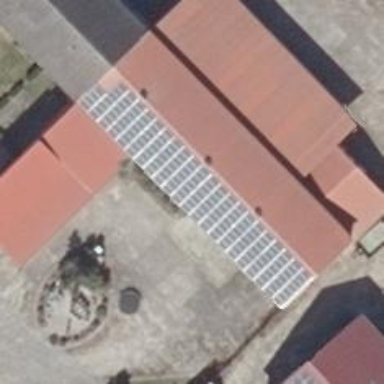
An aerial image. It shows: Solar photovoltaic panel generating electricity through small installation.